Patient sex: M
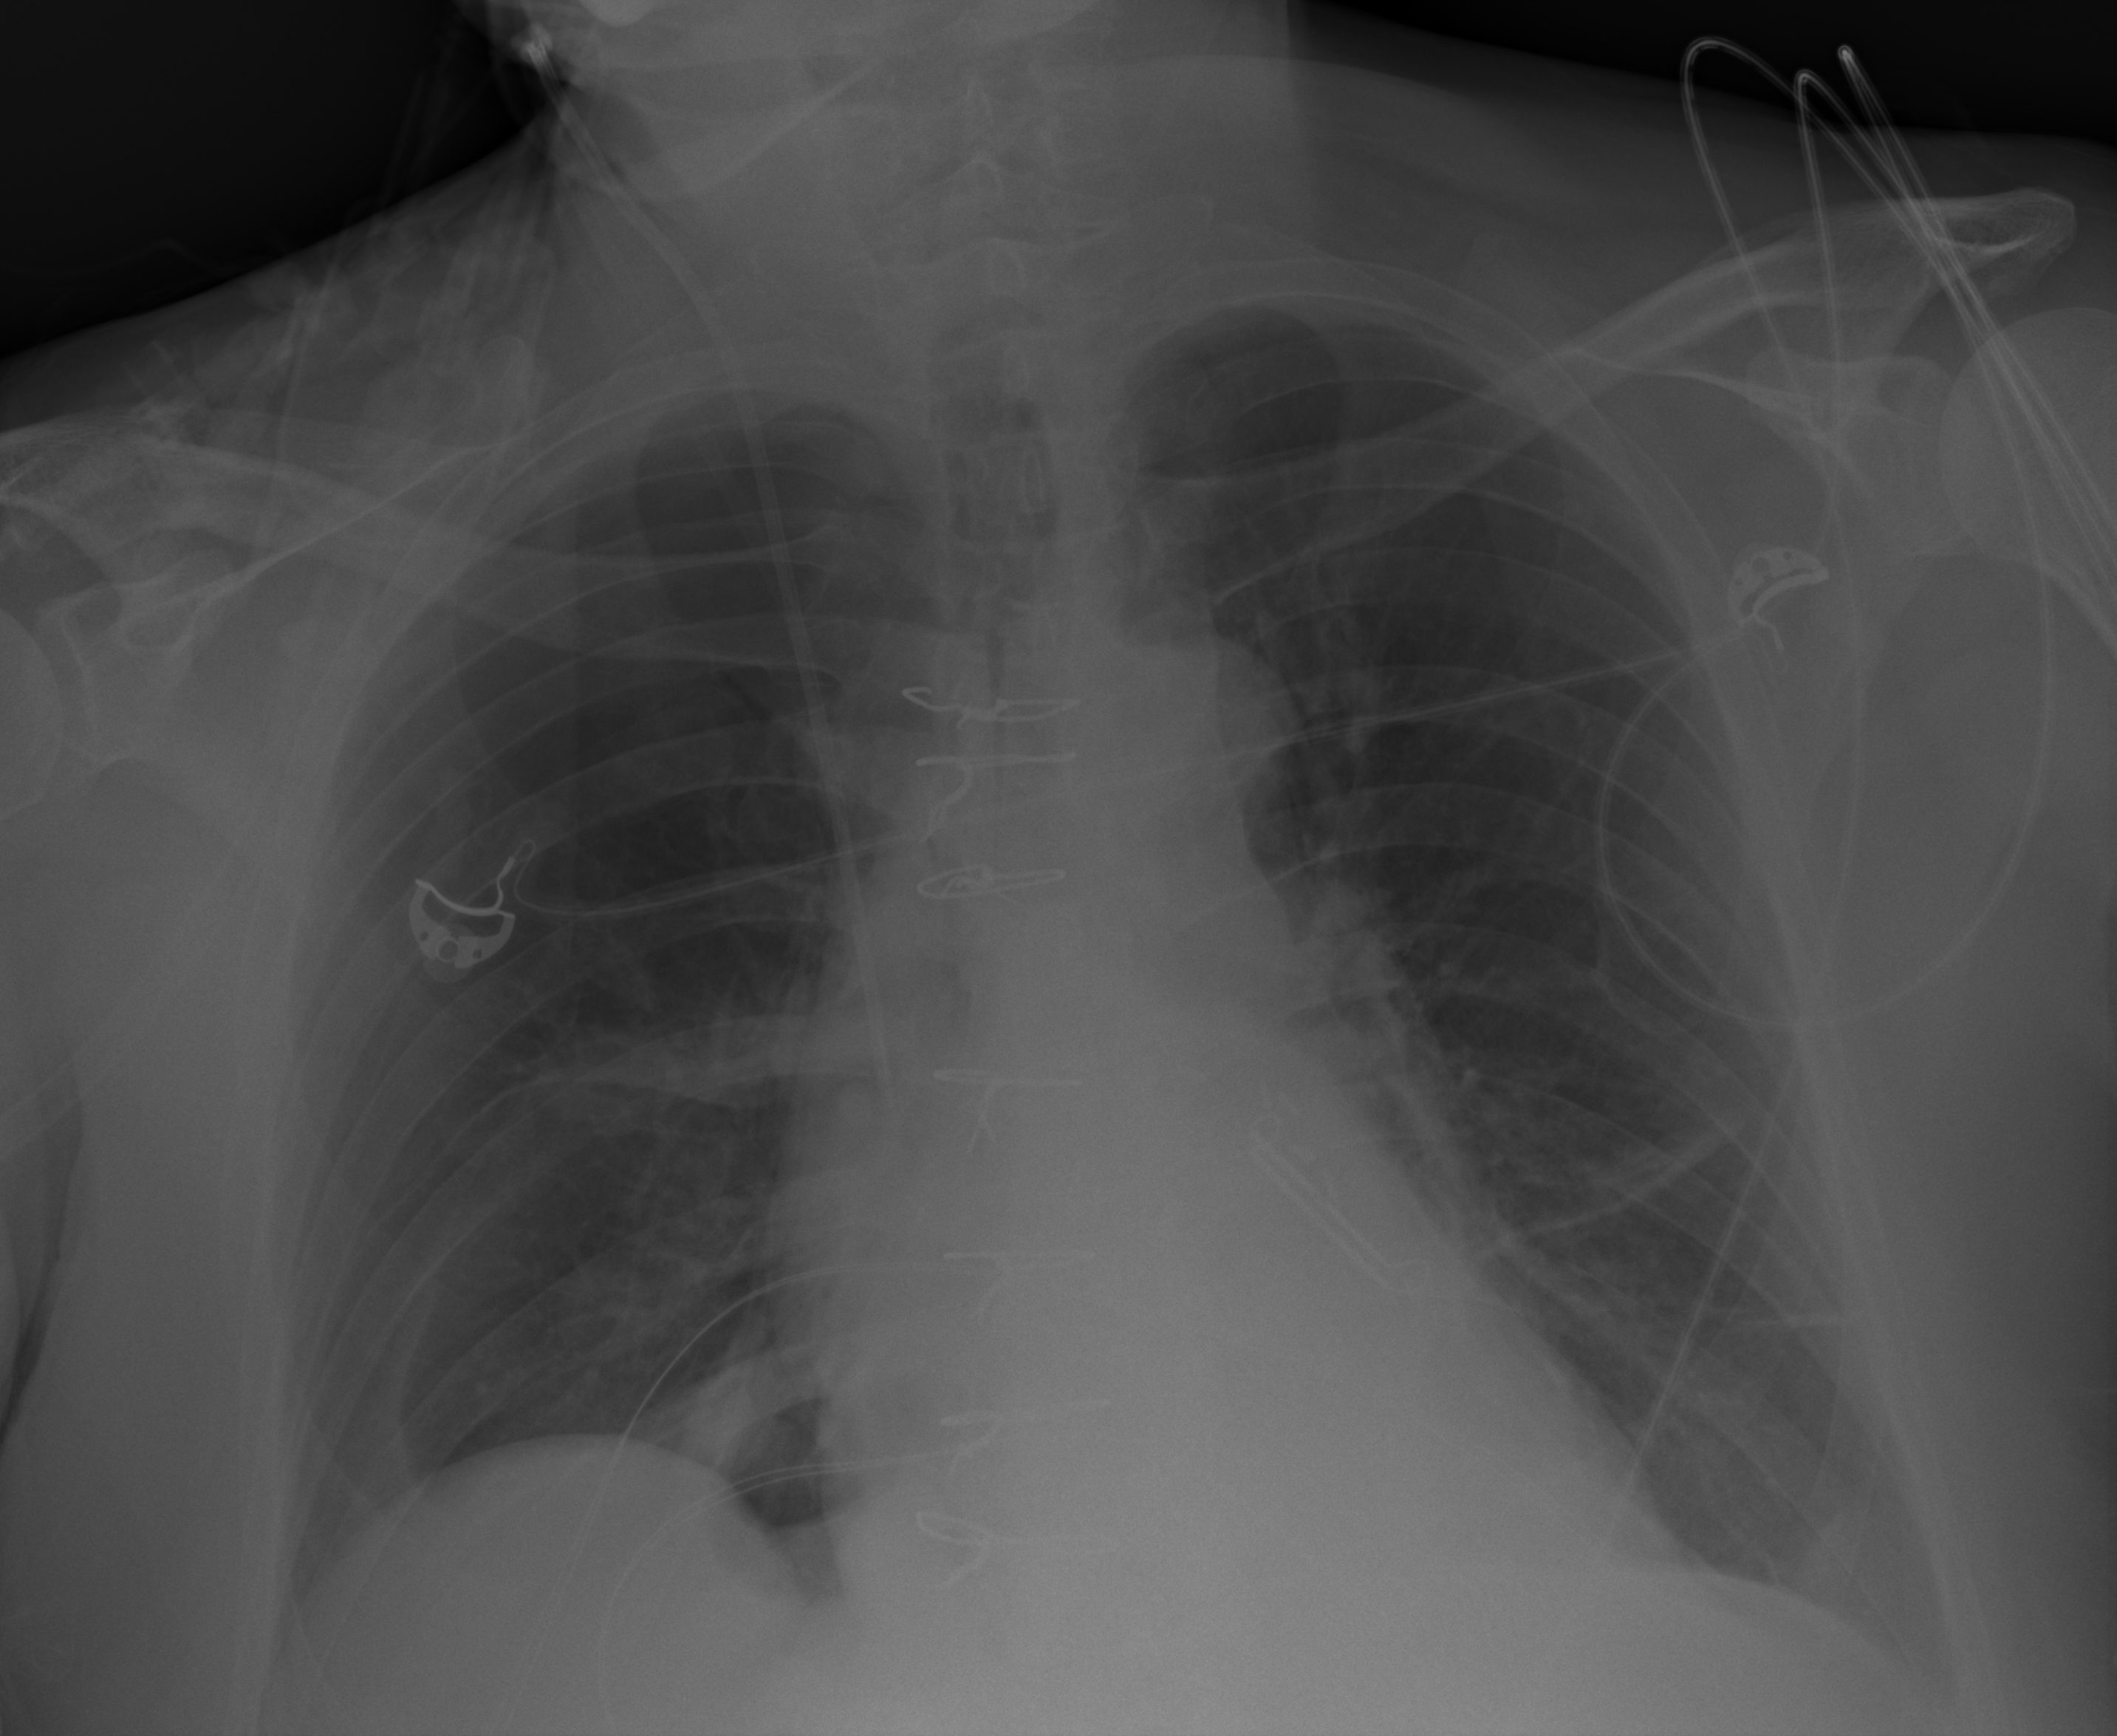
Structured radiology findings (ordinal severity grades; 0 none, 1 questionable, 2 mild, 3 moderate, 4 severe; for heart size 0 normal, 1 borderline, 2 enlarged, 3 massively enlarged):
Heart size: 2
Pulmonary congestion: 1
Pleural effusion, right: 0
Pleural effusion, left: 0
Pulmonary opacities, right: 2
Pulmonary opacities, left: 2
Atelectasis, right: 3
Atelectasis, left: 2